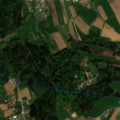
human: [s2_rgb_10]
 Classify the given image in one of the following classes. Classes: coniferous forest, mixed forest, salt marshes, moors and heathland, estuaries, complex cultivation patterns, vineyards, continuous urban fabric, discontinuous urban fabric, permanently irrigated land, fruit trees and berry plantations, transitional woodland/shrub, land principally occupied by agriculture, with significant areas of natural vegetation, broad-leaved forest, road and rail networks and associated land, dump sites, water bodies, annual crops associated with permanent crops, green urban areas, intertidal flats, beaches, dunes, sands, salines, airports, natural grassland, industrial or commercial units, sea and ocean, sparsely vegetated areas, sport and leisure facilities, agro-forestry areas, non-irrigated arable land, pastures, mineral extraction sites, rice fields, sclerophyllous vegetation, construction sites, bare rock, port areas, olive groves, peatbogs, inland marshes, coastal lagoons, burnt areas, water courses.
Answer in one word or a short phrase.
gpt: complex cultivation patterns, broad-leaved forest, coniferous forest